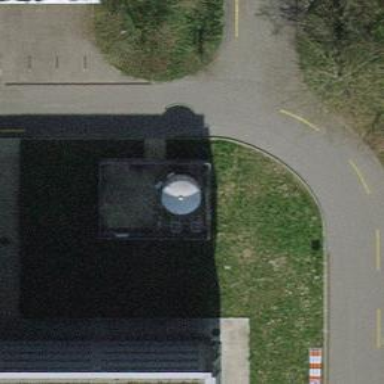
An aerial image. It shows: Storage tank with man-made structure.